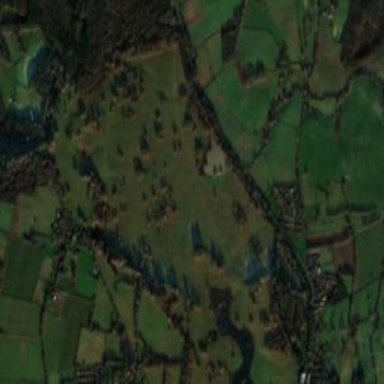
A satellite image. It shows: Scenic parkland with lush grassland.